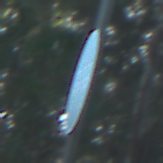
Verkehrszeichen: Busssonderstreifen
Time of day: MorningAfternoon
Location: Outdoor (Nature)
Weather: Clear
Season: NotSpecified
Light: Natural